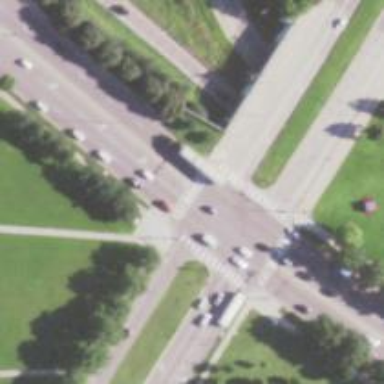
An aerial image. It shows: Zebra crossing on the road.